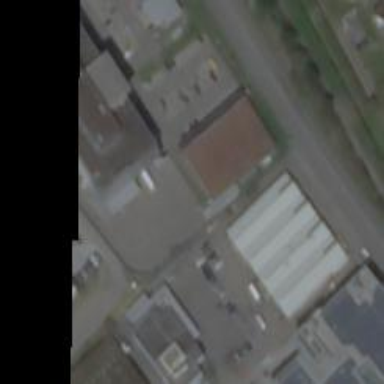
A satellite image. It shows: Industrial building housing furniture shop.